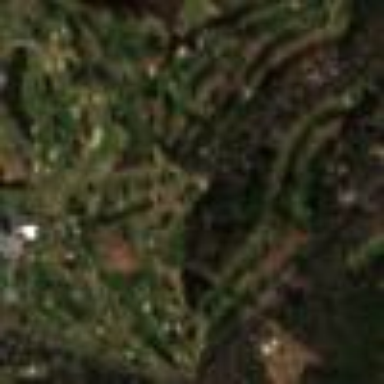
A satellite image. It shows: Golf course surrounded by greenery.